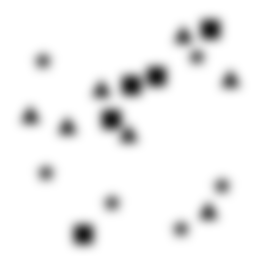
Squares: 5
Triangles: 7
Stars: 6
Total shapes: 18